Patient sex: M
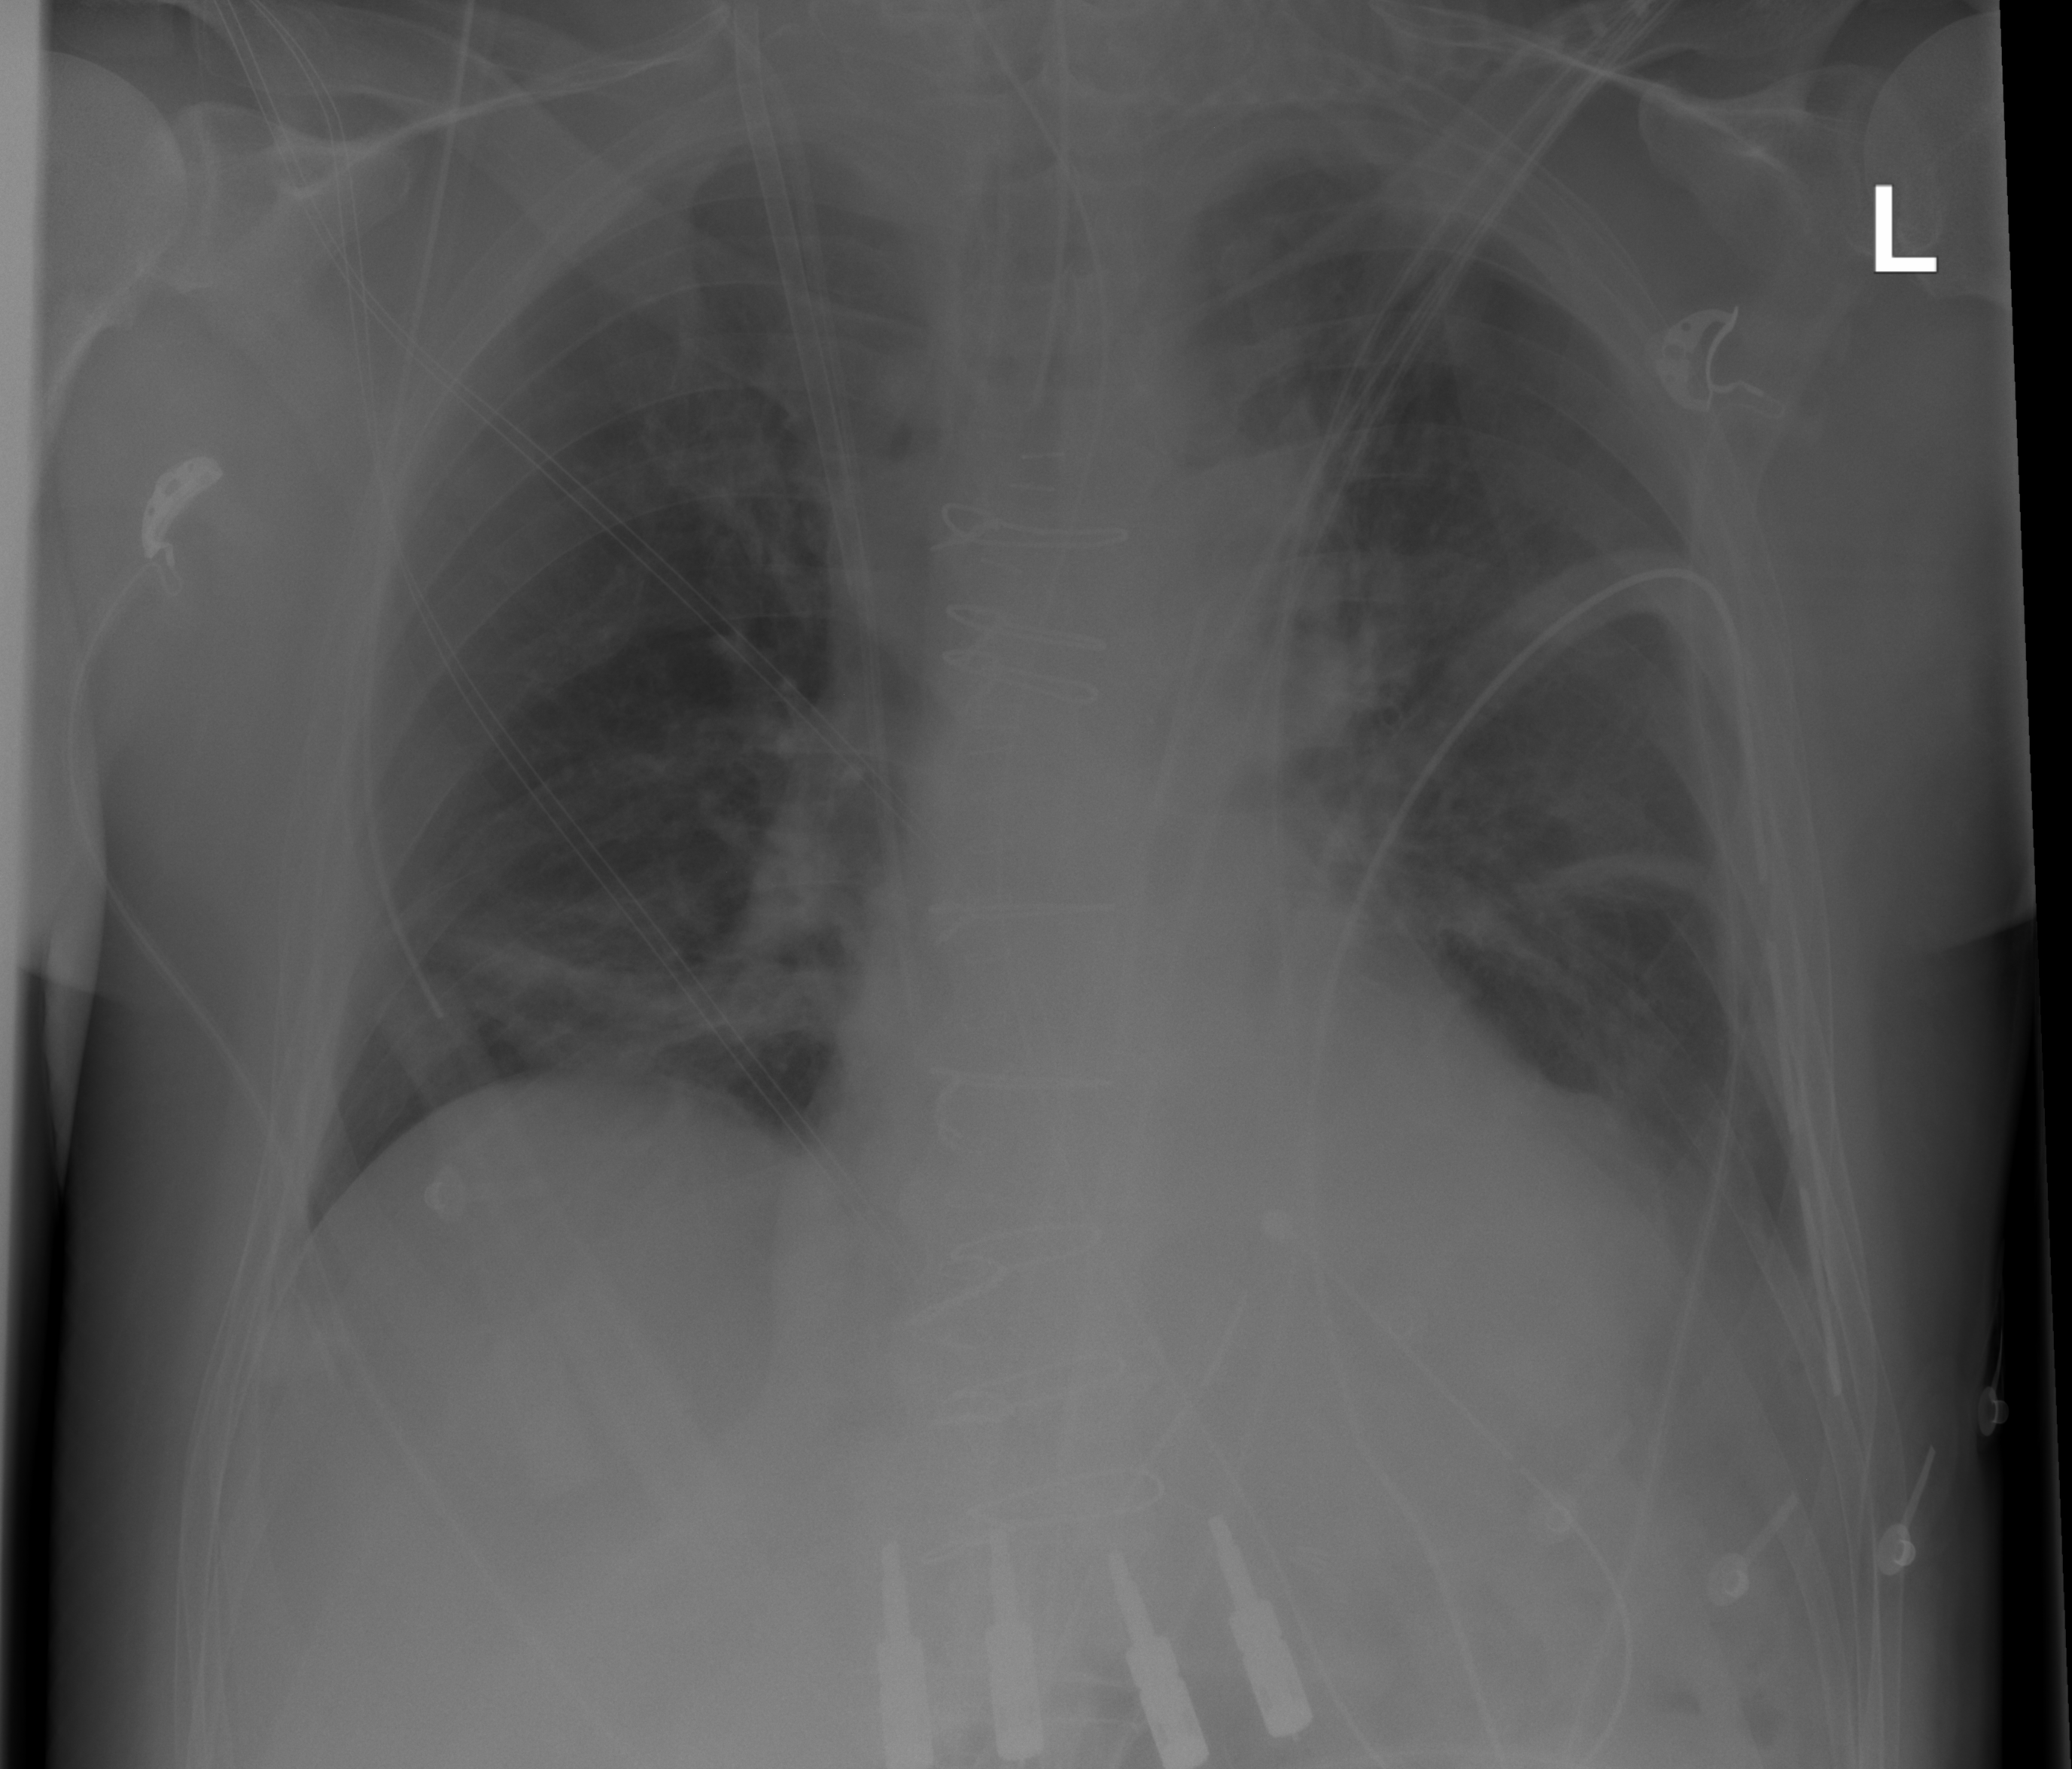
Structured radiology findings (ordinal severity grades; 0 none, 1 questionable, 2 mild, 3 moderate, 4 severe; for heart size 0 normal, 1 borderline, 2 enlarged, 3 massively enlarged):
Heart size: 0
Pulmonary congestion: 0
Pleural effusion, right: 0
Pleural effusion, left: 0
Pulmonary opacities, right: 0
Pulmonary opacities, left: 0
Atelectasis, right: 2
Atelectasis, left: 2